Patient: sex M, age 74
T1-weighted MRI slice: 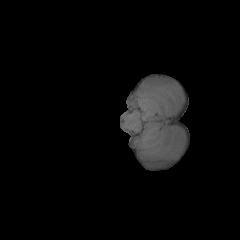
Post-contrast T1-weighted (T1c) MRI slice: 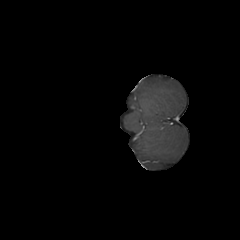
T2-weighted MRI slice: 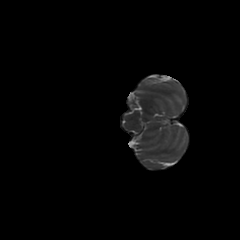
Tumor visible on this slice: no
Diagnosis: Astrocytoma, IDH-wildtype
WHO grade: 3